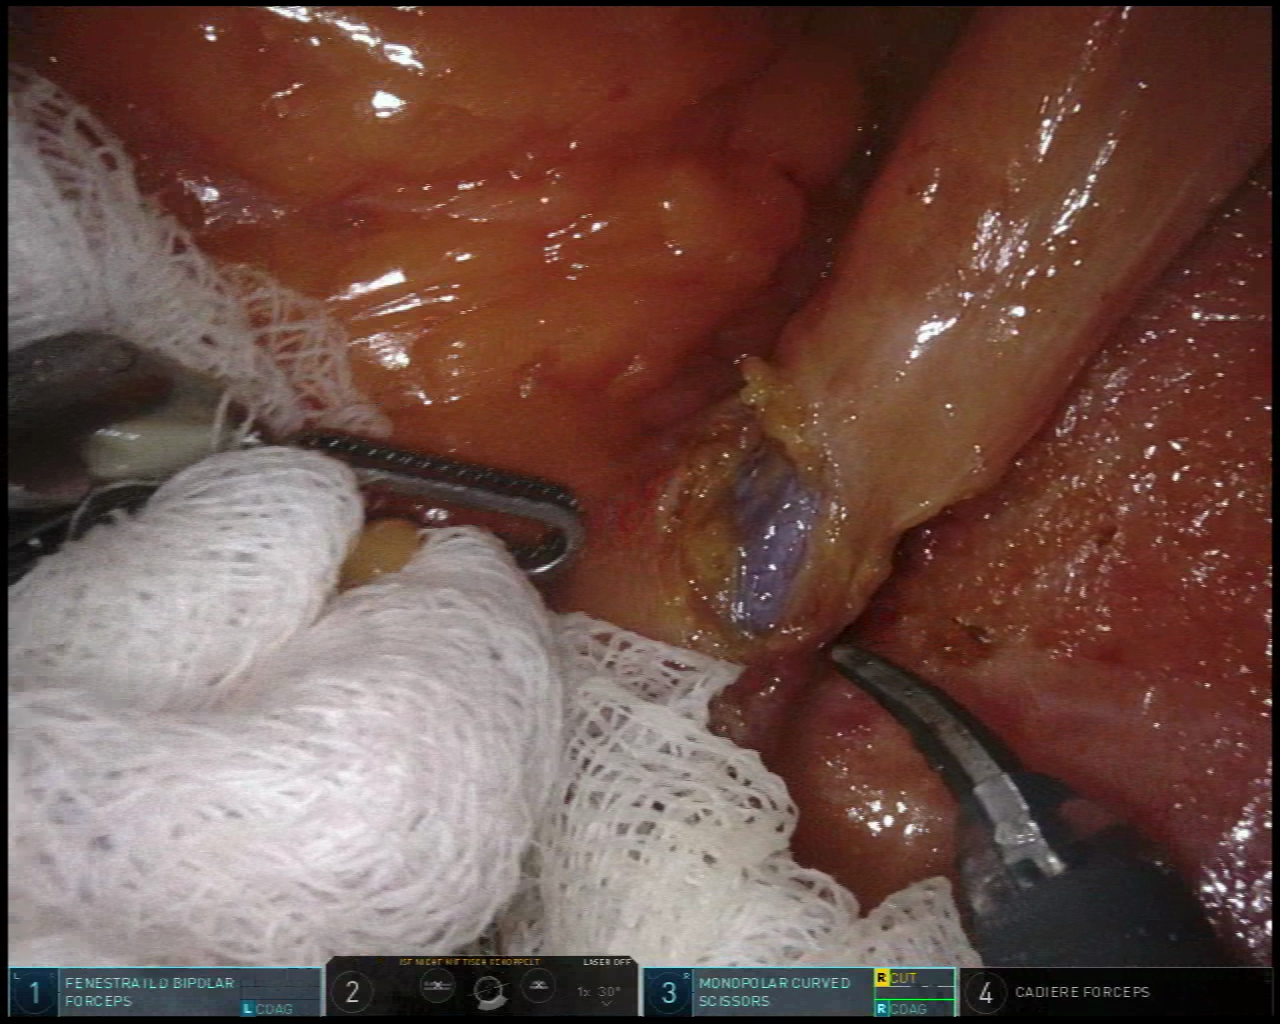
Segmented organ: intestinal_veins
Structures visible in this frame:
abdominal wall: no
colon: no
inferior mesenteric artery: no
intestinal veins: yes
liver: no
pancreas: no
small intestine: no
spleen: no
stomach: no
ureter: no
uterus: no
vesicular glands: no